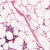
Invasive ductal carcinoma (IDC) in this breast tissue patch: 1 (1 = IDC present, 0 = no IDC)